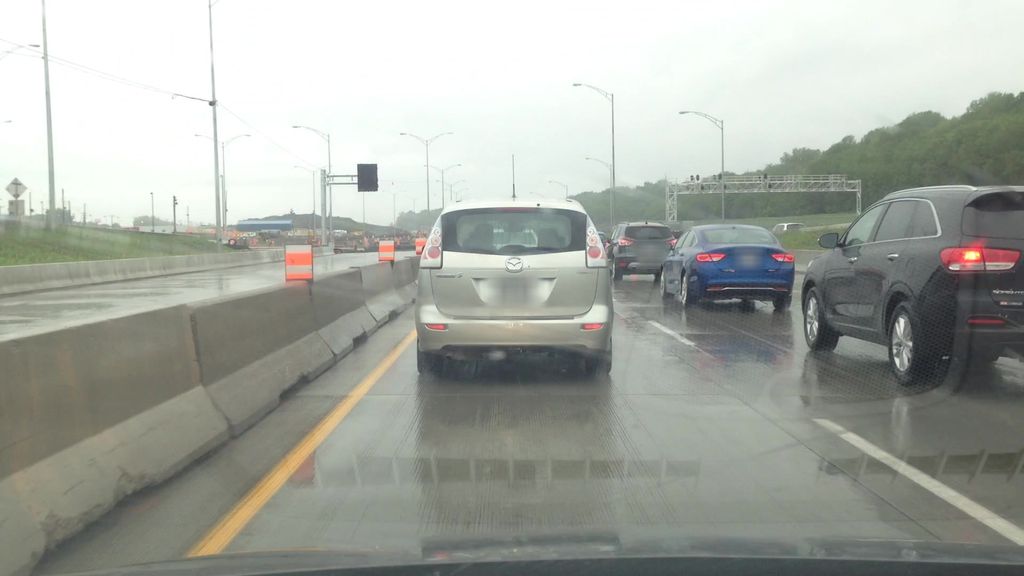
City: montreal